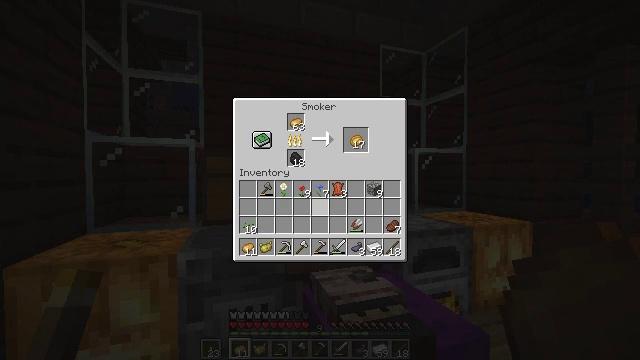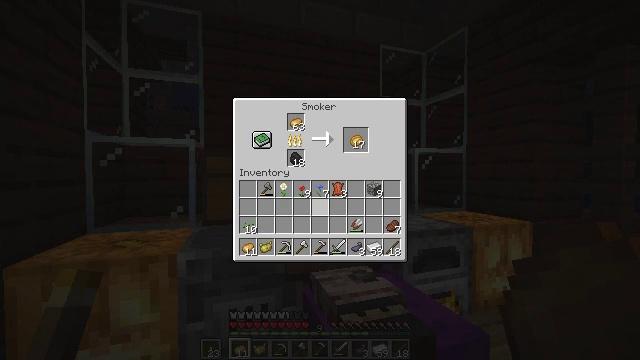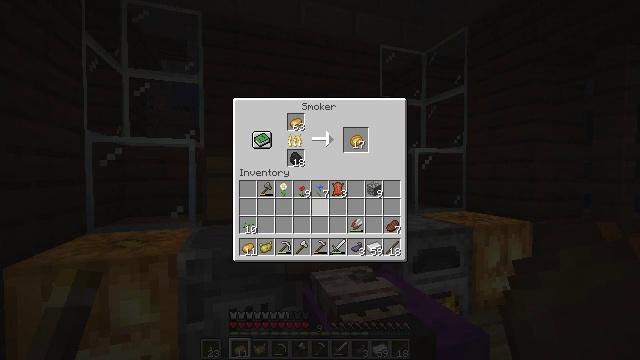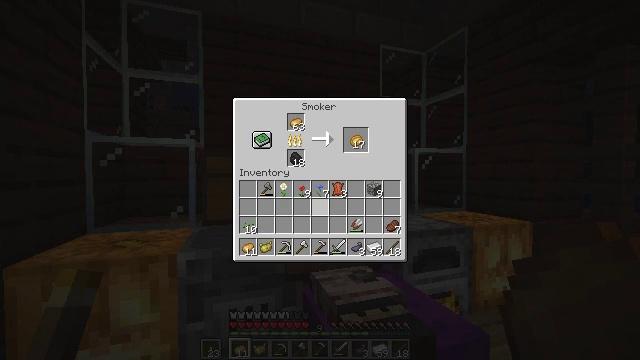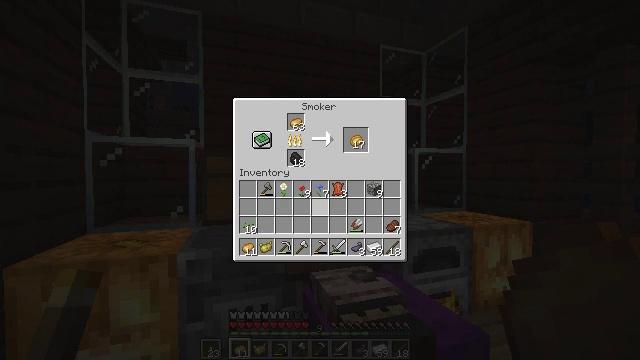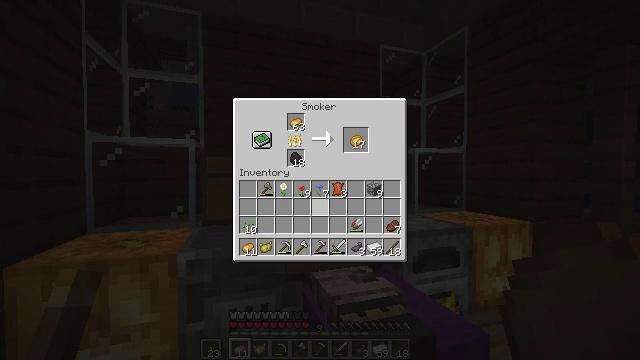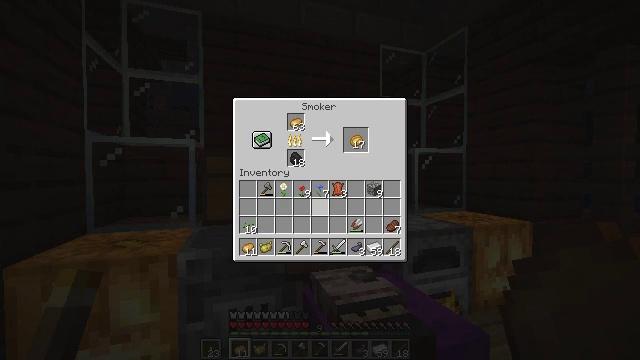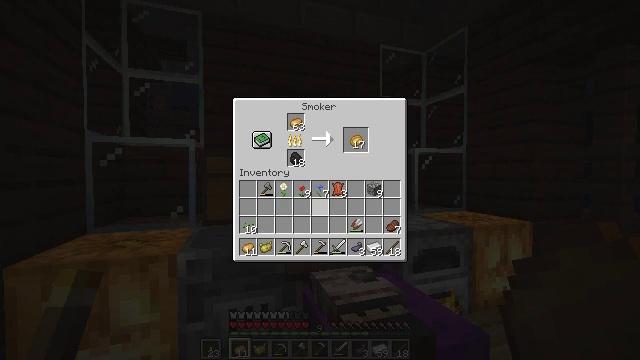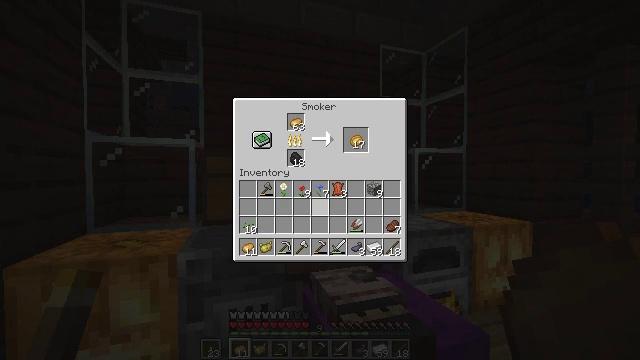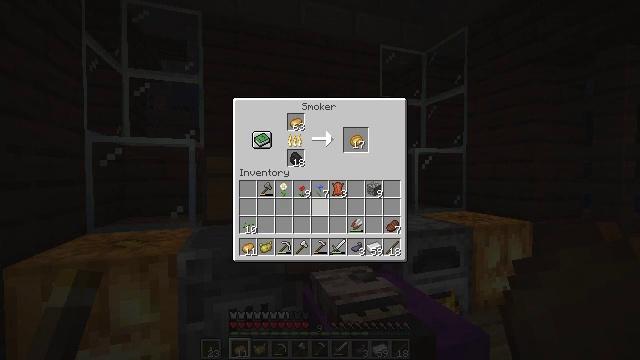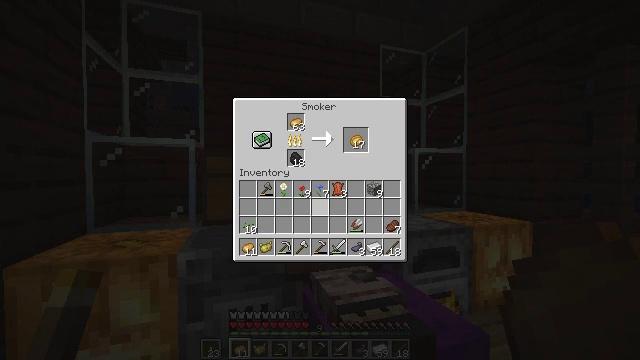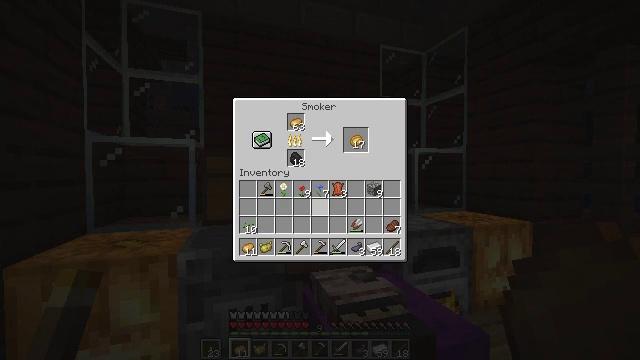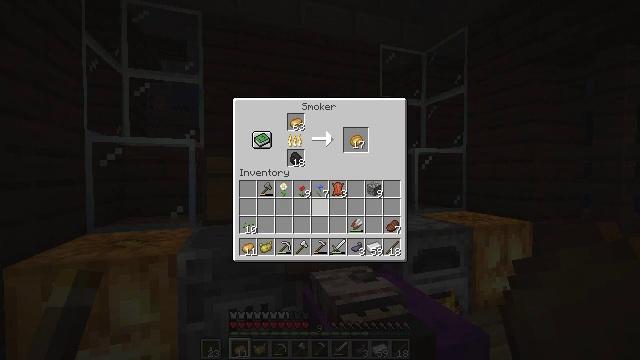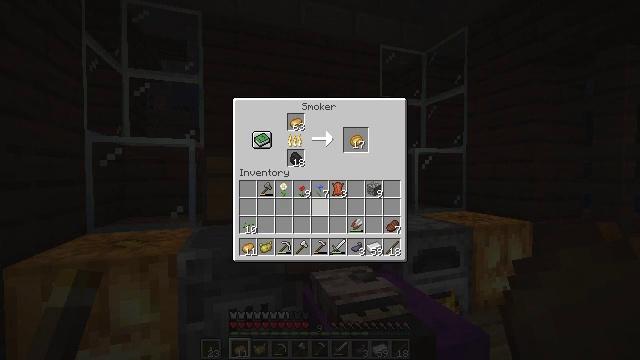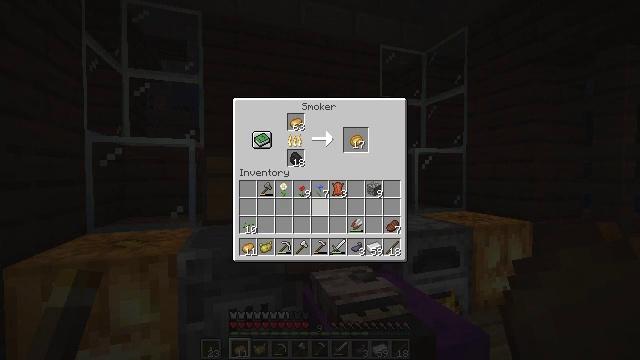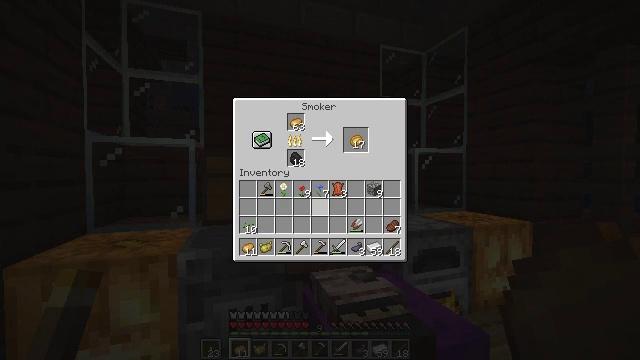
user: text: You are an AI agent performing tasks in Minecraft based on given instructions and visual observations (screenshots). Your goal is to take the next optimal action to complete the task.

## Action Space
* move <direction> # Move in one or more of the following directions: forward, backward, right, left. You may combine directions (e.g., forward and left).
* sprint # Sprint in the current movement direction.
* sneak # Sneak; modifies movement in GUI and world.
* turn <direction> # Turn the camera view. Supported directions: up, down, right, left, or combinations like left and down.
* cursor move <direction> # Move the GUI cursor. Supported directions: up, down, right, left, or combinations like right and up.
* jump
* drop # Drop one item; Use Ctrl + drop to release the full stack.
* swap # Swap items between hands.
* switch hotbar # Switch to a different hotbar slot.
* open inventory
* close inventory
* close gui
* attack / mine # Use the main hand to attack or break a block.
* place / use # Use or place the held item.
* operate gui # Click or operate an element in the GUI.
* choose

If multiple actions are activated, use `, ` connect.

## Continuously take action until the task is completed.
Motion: motion action
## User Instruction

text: Put a potato in the furnace to craft a baked potato.
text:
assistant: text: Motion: no_op
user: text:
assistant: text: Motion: no_op
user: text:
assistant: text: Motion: no_op
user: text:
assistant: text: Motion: no_op
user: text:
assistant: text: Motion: no_op
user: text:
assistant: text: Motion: no_op
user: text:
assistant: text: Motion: no_op
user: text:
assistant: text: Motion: no_op
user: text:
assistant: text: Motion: no_op
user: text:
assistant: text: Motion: no_op
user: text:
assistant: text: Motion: no_op
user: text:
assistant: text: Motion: no_op
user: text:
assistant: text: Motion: no_op
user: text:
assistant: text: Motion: no_op
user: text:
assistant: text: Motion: no_op
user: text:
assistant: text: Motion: no_op
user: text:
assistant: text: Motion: no_op
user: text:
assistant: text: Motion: no_op
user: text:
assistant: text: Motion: no_op
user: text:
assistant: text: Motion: no_op
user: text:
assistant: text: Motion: no_op
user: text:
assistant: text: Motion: no_op
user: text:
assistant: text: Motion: no_op
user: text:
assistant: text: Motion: no_op
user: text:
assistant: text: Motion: no_op
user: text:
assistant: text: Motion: no_op
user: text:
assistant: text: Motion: no_op
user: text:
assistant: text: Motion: no_op
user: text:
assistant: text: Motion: no_op
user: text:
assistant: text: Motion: no_op